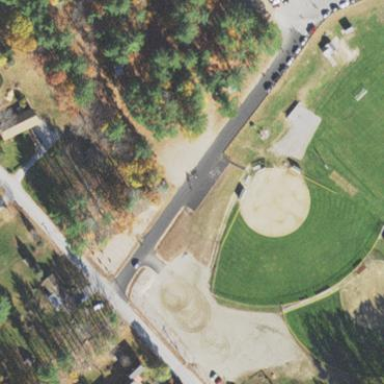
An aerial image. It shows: Softball pitch for leisure land activities.